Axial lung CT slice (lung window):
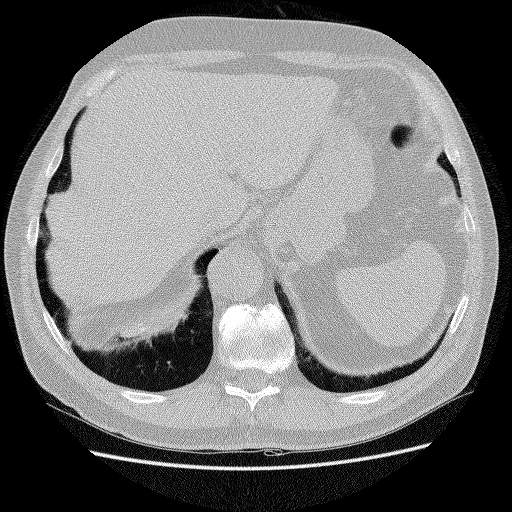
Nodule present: no